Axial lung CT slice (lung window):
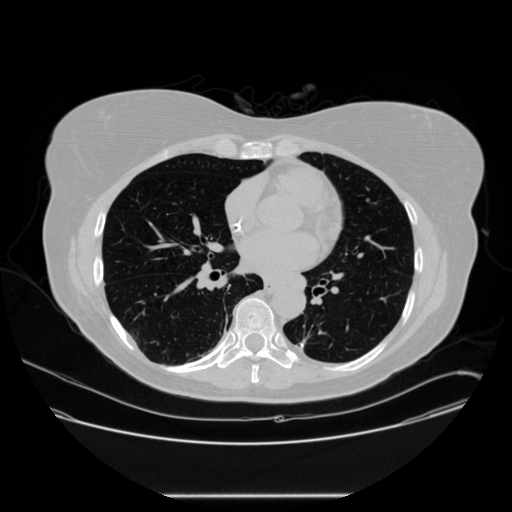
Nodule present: no